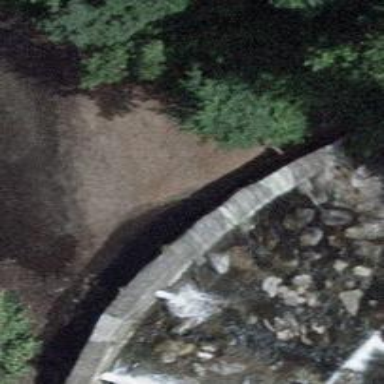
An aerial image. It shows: Weir along the waterway.